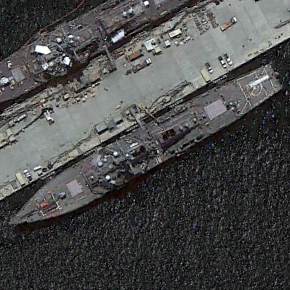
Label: destroyer